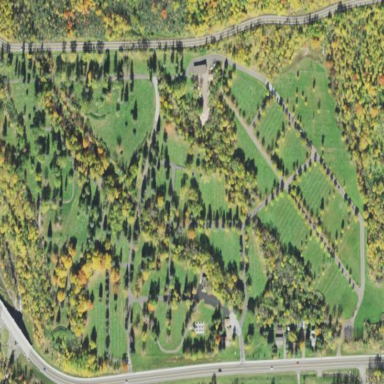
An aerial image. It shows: Cemetery.